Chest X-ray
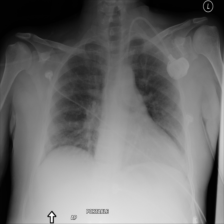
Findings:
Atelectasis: negative
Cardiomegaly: negative
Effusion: negative
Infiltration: negative
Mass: negative
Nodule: negative
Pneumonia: negative
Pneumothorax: negative
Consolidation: negative
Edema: negative
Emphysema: negative
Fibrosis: negative
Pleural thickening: negative
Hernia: negative